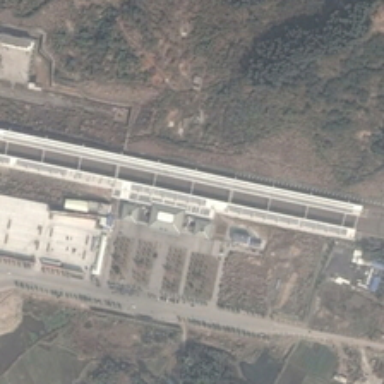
Many green trees are in two sides of a railway station .